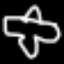
Label: airplane